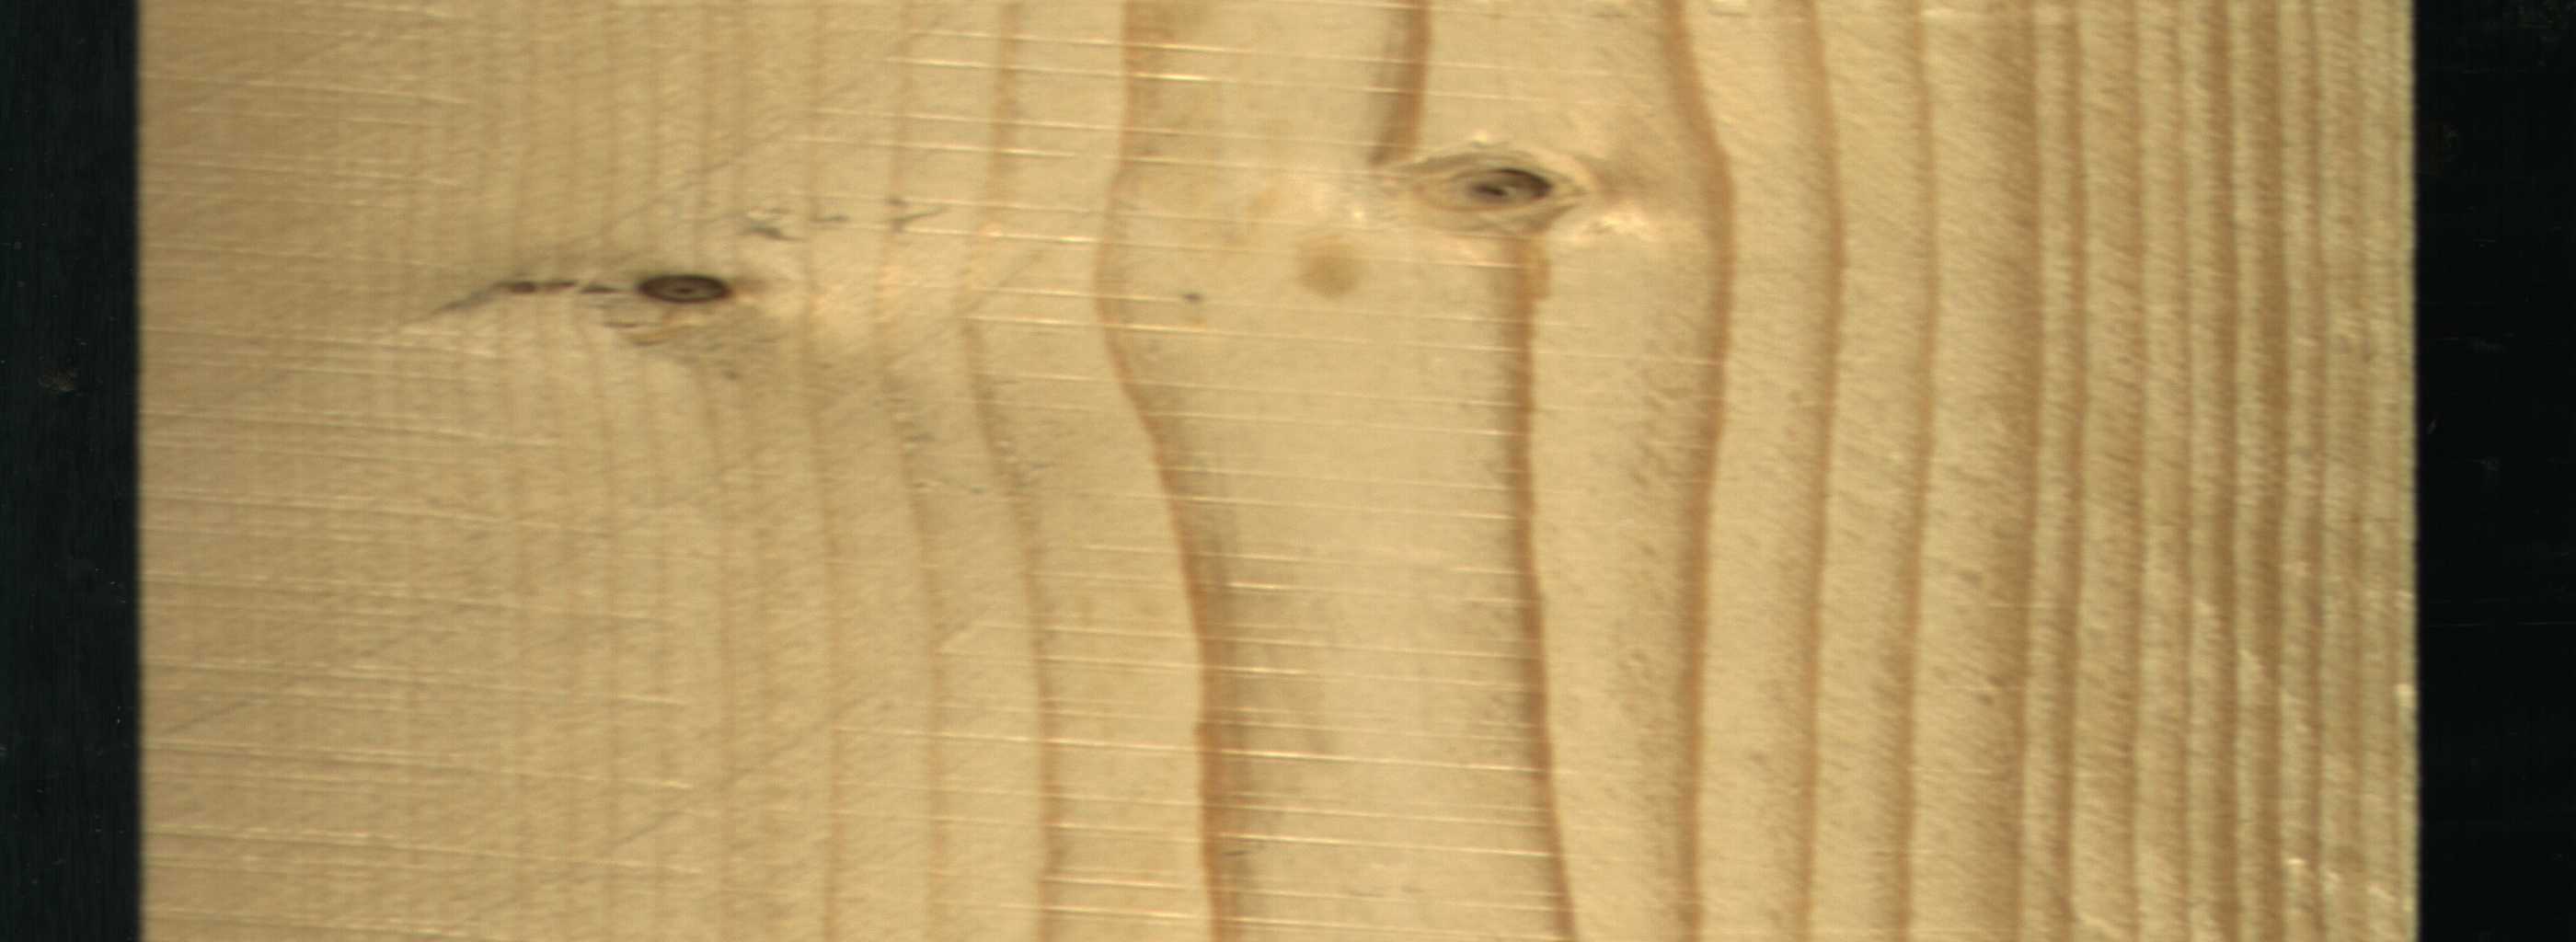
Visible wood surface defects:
Dead_Knot
Live_Knot